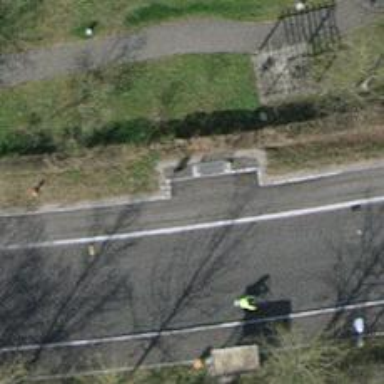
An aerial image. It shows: Bus stop with platform for public transport.